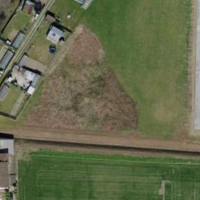
EUNIS habitat code: 52
Species observed at this site:
Corvus corone
Garrulus glandarius
Cygnus olor
Aegithalos caudatus
Sturnus vulgaris
Hirundo rustica